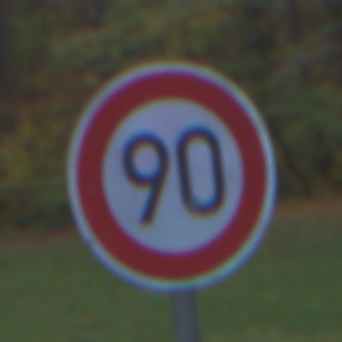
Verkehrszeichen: Geschwindigkeit90
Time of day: SunriseSunset
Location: Outdoor (Nature)
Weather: PartlyCloudy
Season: Autumn
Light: Natural